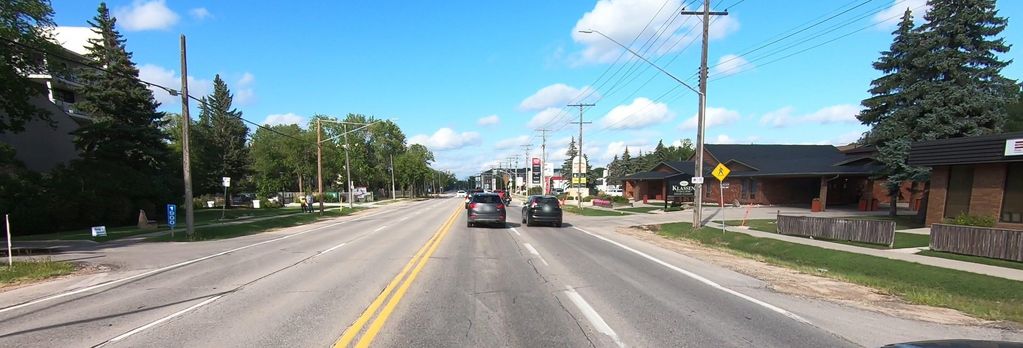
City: winnipeg